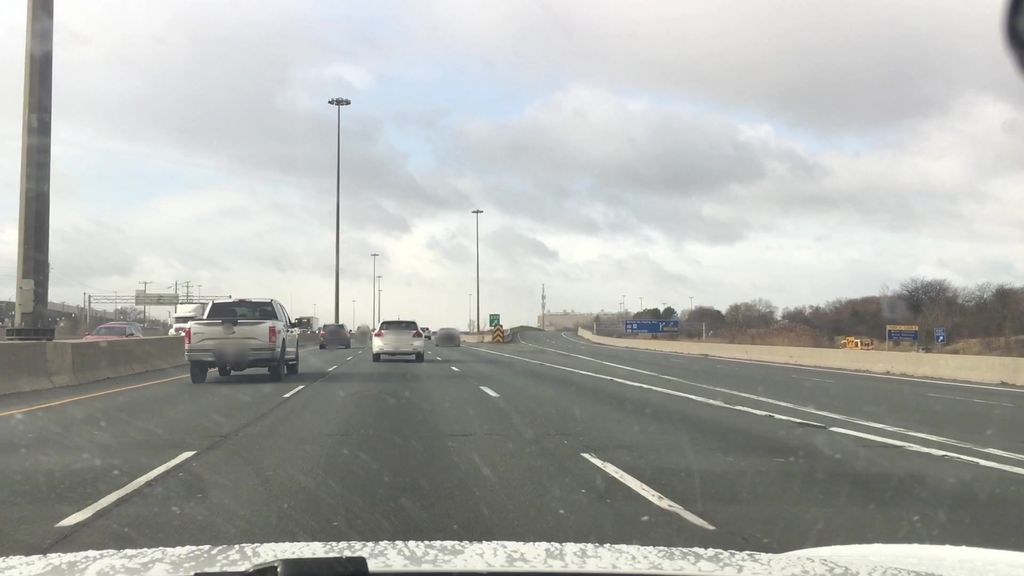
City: toronto